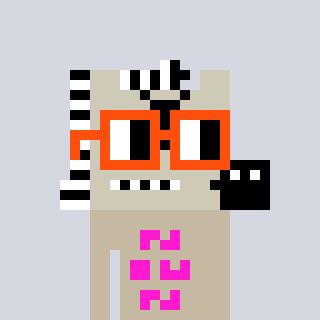
a pixel art character with square orange glasses, a zebra-shaped head and a bege-colored body on a cool background